Interaction volume radius: 5 \u00c5
Interaction volume height: 10 \u00c5
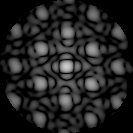
Disorder parameter: 0.2114